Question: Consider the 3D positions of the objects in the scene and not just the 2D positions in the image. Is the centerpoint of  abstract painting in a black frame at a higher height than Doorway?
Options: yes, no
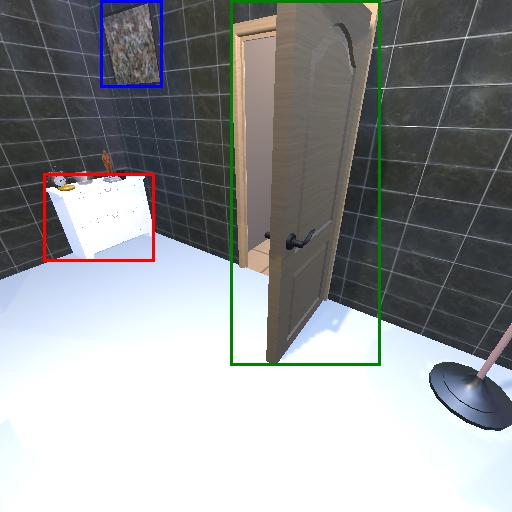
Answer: yes